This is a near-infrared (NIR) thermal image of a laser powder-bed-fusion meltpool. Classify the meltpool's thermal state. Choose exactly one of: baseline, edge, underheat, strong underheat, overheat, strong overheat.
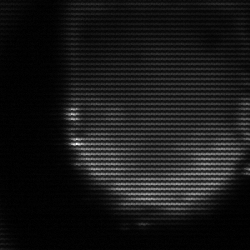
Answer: edge